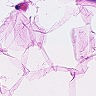
Metastatic tissue present: no